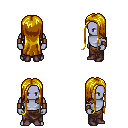
a pixel art fantasy rpg character, male body template, dark elf, purple skin, leather shoulder armor, robe skirt, blonde extra-long hairstyle, leather bracers, maroon shoes, four views (front, back, left, right), 2x2 character sprite sheet, small pixel art, hard edges, no anti-aliasing